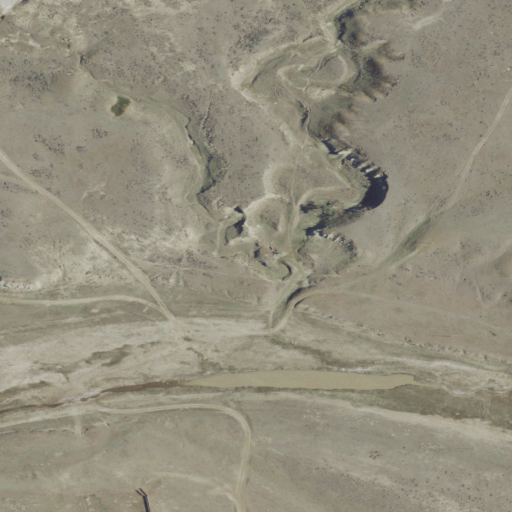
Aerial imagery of valley in Montana named Nannastead Coulee containing grassland and shrub